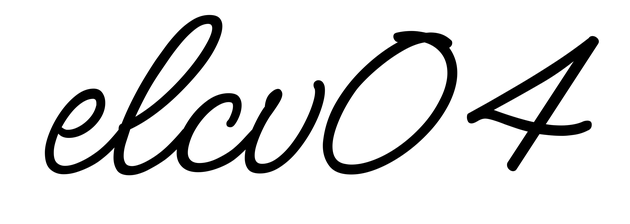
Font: MeowScript-Regular